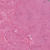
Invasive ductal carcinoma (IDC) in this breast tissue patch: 0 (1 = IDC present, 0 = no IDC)